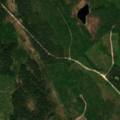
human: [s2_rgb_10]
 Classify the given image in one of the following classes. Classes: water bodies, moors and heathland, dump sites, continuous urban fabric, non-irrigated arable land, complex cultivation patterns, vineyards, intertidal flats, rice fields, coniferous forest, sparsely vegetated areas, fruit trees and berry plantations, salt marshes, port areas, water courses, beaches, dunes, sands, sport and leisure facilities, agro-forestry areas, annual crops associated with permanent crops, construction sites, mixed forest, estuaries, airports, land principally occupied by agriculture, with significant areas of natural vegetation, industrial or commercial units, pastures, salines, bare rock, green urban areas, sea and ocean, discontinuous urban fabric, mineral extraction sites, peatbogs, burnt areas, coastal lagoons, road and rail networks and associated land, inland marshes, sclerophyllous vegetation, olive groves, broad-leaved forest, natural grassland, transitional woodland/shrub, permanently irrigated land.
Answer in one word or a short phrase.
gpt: coniferous forest, mixed forest